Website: home-depot
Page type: account-selection
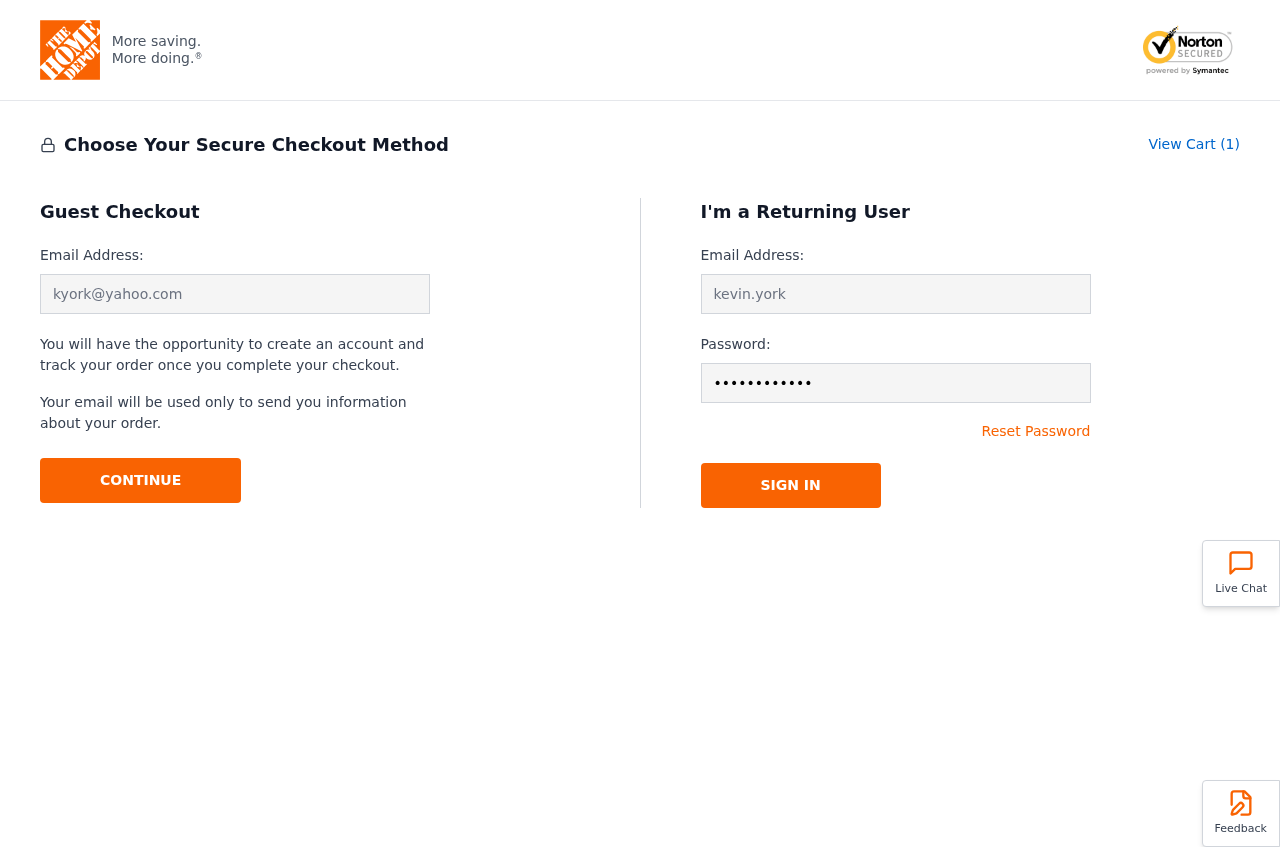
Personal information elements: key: PII_EMAIL
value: kyork@yahoo.com
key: PII_LOGIN_USERNAME
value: kevin.york
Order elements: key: ORDER_NUM_ITEMS
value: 1